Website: macys
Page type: billing-address
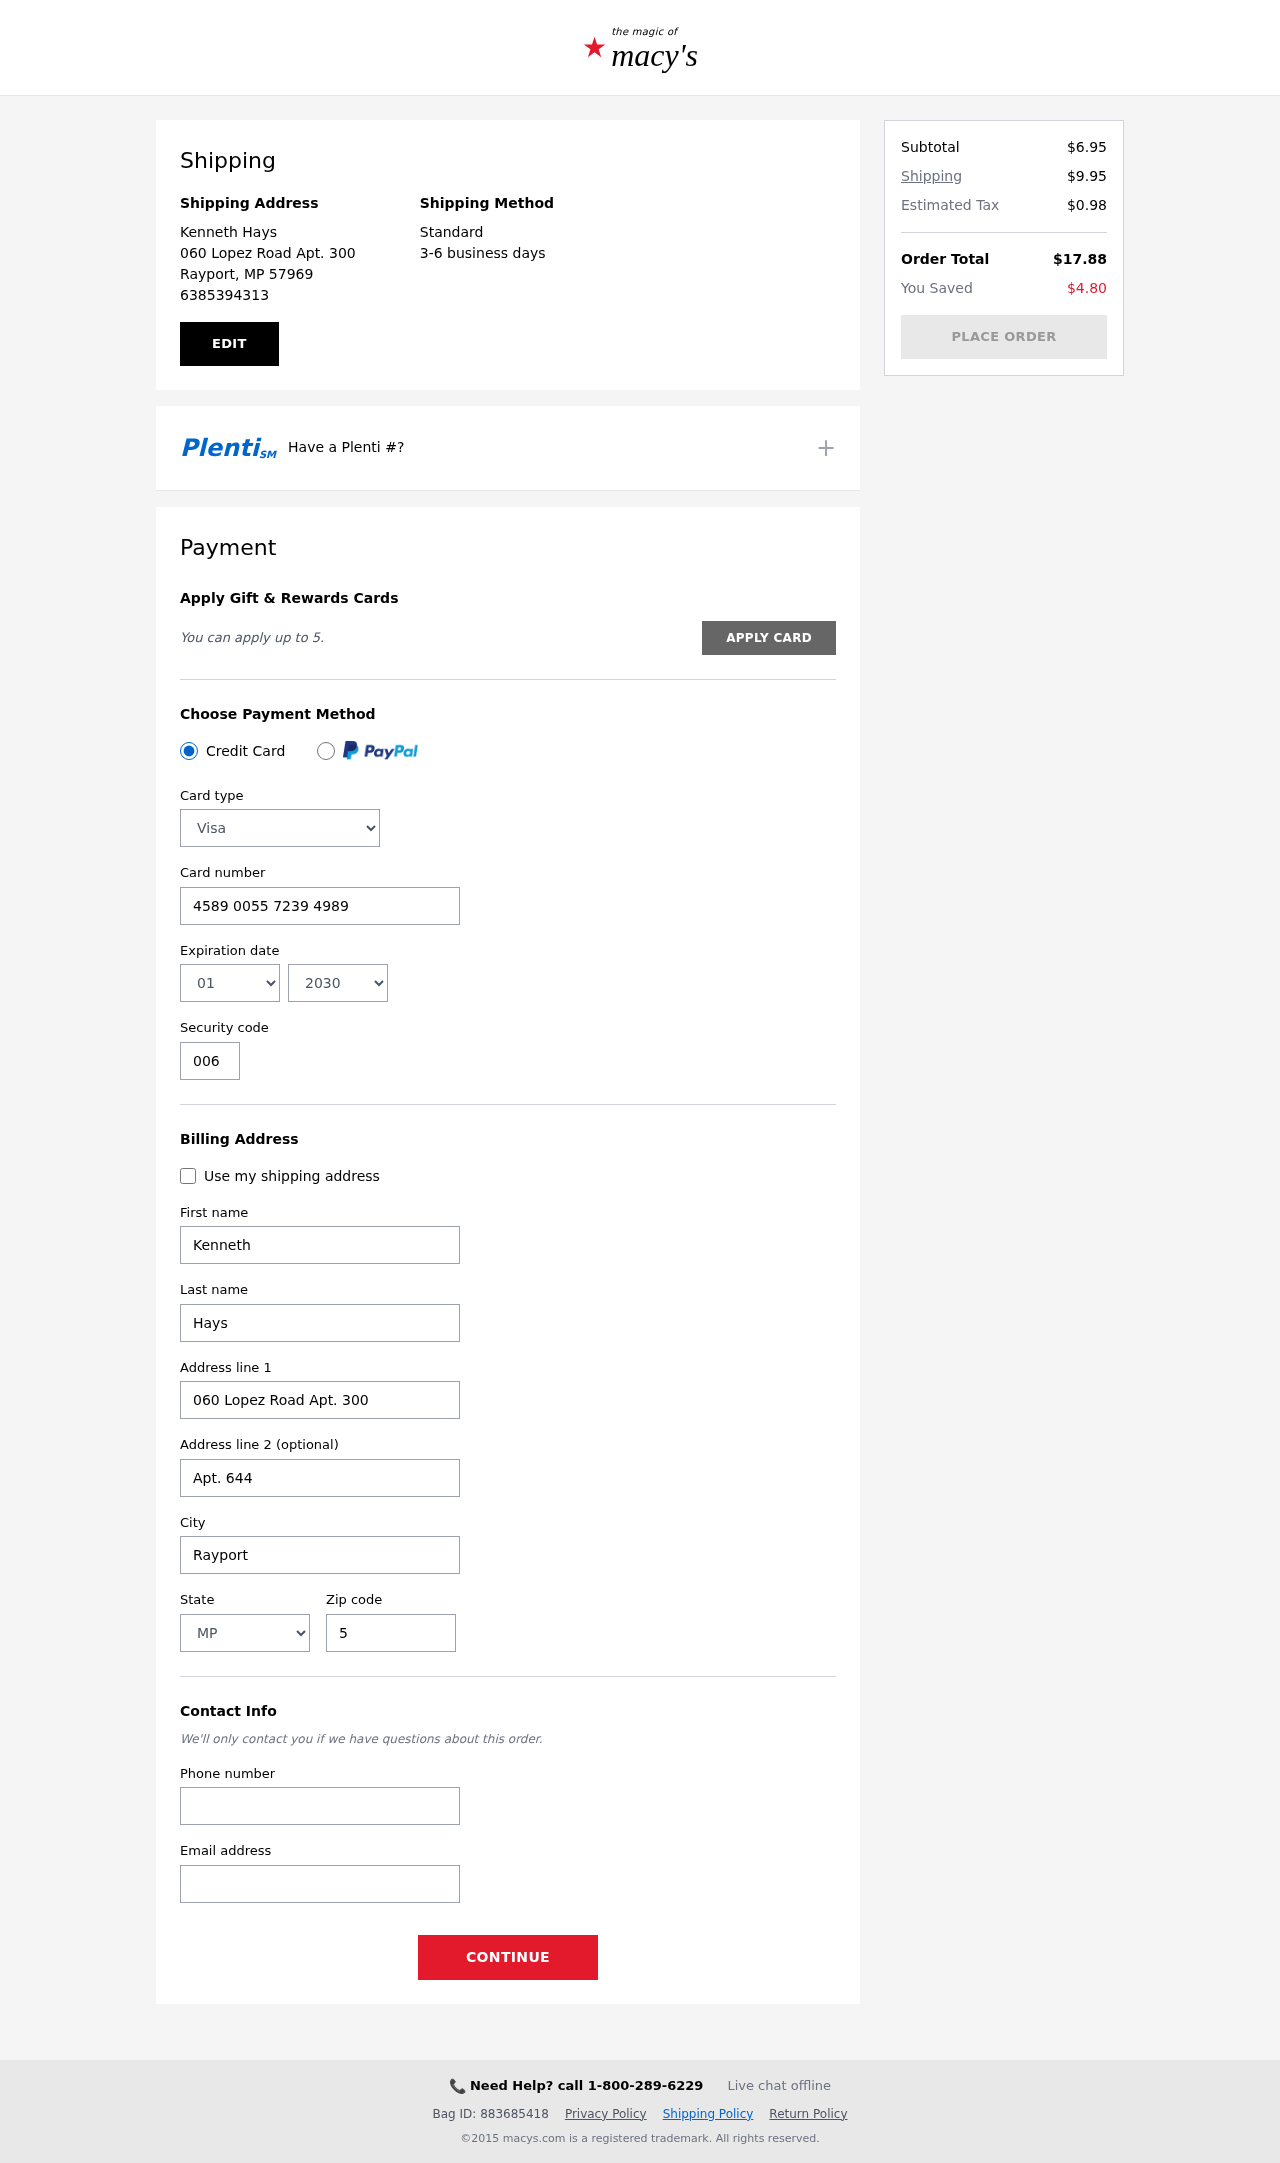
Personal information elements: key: PII_CARD_CVV
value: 006
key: PII_CARD_EXPIRY_MONTH
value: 01
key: PII_CARD_EXPIRY_YEAR
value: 30
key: PII_CARD_NUMBER
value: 4589 0055 7239 4989
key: PII_CARD_TYPE
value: Visa
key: PII_CITY
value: Rayport
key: PII_CITY_STATE_ZIP
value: Rayport, MP 57969
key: PII_EMAIL
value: khays@yahoo.com
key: PII_FIRSTNAME
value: Kenneth
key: PII_FULLNAME
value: Kenneth Hays
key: PII_LASTNAME
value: Hays
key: PII_PHONE
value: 6385394313
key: PII_POSTCODE
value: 57969
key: PII_STATE
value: MP
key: PII_STREET
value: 060 Lopez Road Apt. 300
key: PII_STREET2
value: Apt. 644
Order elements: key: ORDER_SUBTOTAL
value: $6.95
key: ORDER_SHIPPING_COST
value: $9.95
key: ORDER_TAX
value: $0.98
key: ORDER_TOTAL
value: $17.88
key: ORDER_SAVINGS
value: $4.80